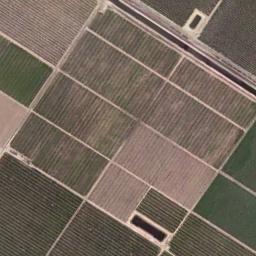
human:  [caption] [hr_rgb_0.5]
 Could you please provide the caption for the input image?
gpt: Several dirt roads are in rectangular farmlands .

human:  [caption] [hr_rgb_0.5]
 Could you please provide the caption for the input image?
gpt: More than ten neatly arranged green, Brown and light brown mixed-sized rectangular farm fields .

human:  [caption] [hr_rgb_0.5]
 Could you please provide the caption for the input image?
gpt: There are some light green and bare rectangular farmland .

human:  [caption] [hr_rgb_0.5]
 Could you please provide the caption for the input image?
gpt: Several rectangular farmlands of different colors are neatly arranged on the ground and two sheds are surrounded by these farmlands .

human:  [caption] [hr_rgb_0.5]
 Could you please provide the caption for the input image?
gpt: There are some brown rectangular farmlands and several green ones .